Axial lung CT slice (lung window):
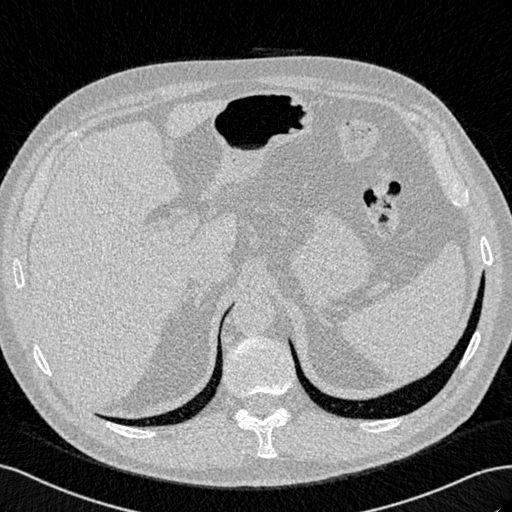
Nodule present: no